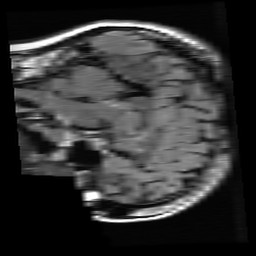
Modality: FLAIR
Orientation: sagittal
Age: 22
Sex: female
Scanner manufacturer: ge
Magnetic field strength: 3 T
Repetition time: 9 s
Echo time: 0.125 s